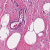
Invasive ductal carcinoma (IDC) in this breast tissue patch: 0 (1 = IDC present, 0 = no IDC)